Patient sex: M
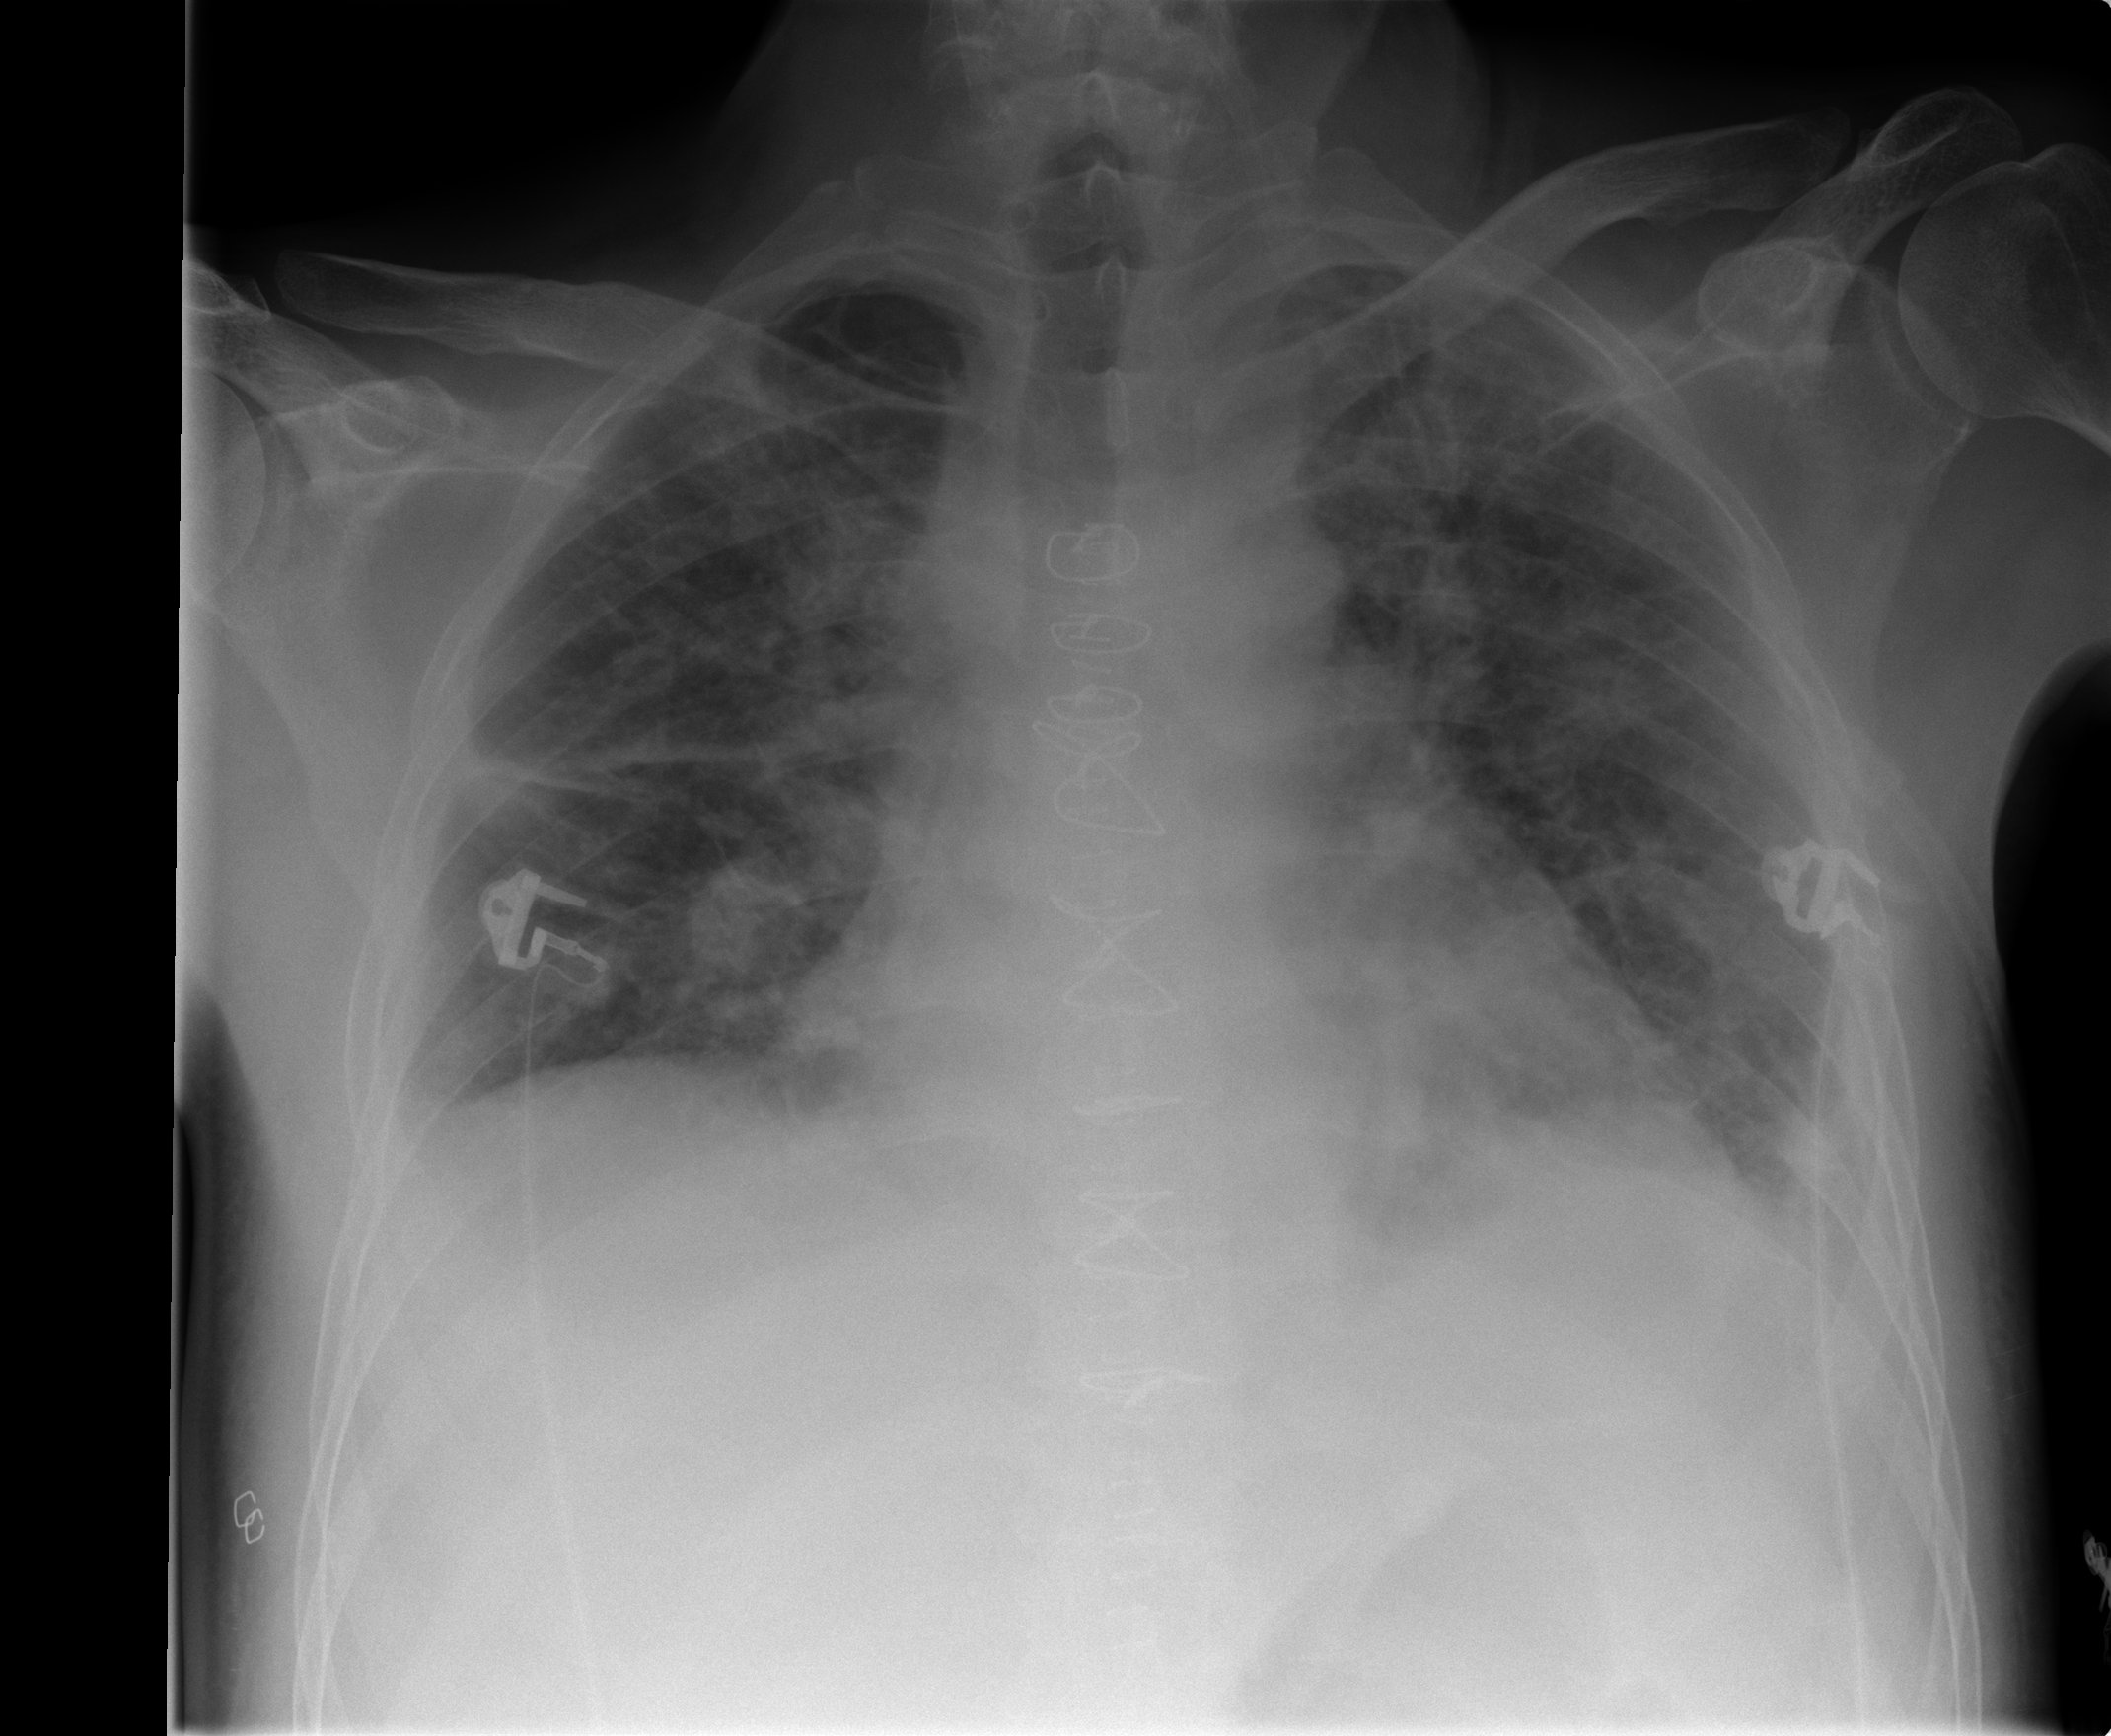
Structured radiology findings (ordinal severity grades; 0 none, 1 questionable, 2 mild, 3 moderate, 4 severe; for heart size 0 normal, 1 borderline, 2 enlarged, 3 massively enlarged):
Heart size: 0
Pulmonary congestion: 2
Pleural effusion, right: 2
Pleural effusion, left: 2
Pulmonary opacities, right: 3
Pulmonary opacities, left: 3
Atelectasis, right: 2
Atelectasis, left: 2